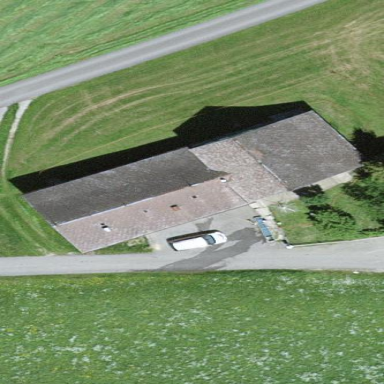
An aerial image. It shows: Farm building.